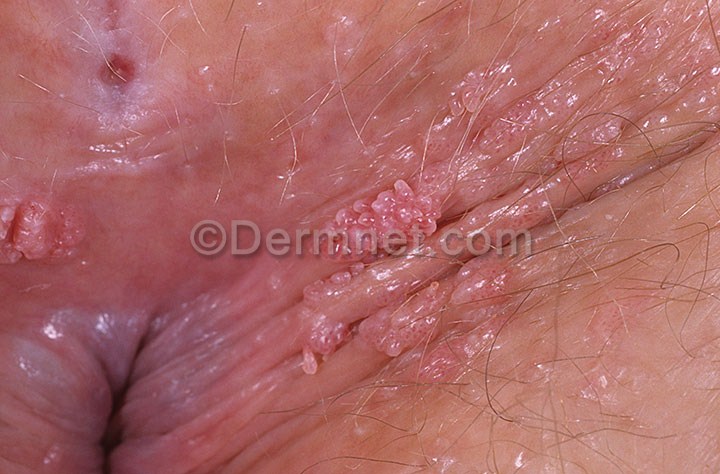
Disease: Herpes HPV and other STDs Photos